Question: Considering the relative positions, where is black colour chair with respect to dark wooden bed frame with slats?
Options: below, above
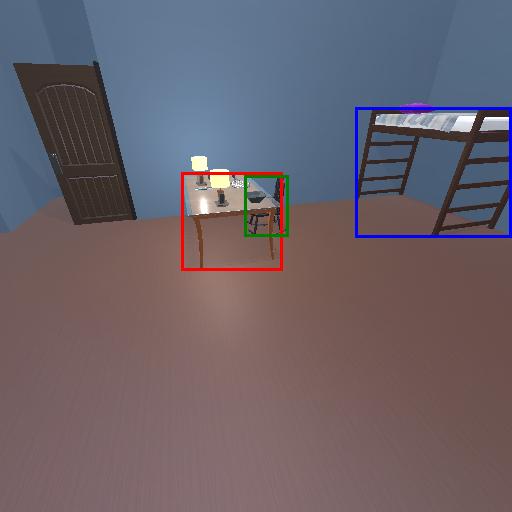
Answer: below